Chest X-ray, PA view. Patient: 57 years old, sex F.
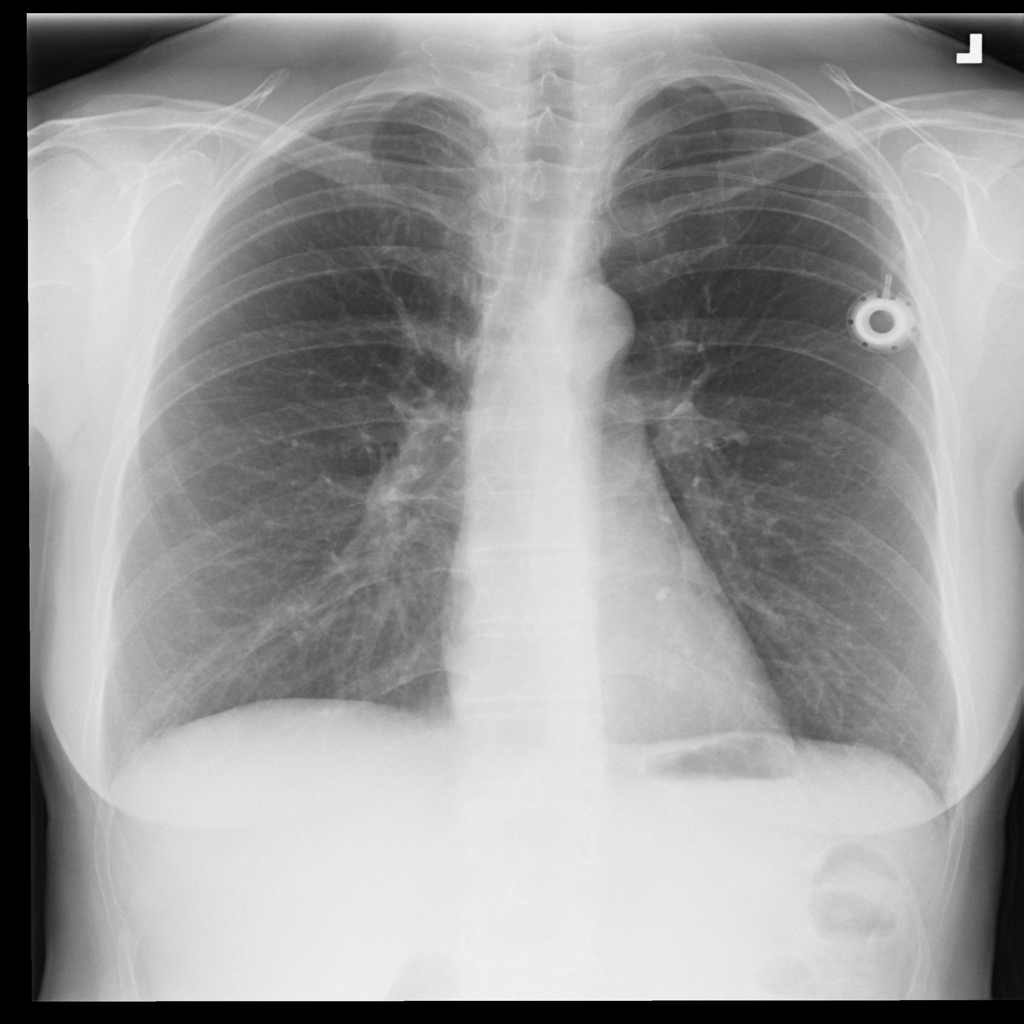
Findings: No Finding